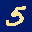
Label: 5